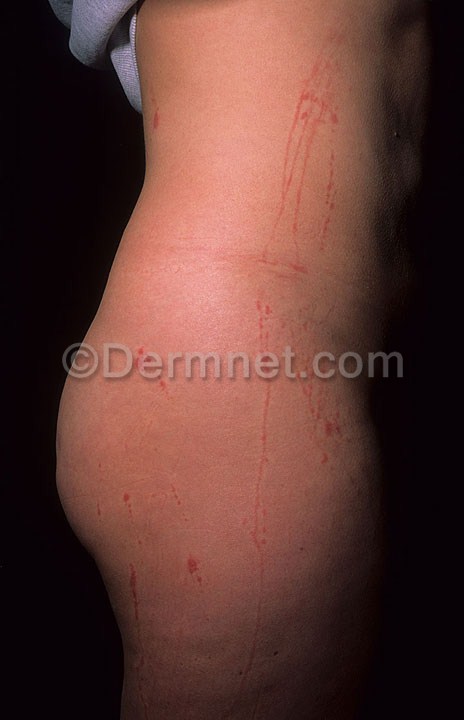
Disease: Light Diseases and Disorders of Pigmentation